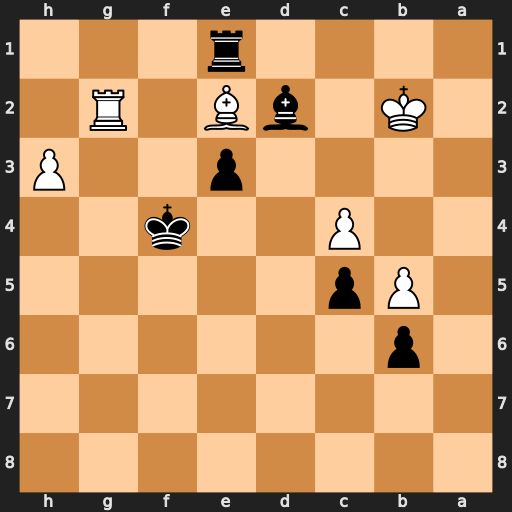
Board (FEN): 8/8/1p6/1Pp5/2P2k2/4p2P/1K1bB1R1/4r3
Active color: b
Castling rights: -
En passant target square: -
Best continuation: Rxe2 Rxe2 Kf3